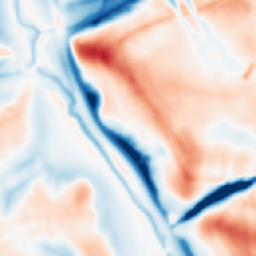
Category: multiscale
Decomposition family: dog_multiscale
Decomposition parameters: sigma_ratio: 1.4
n_scales: 6
base_sigma: 2
Upsampling method: area
Upsampling parameters: scale: 4
Upsampling scale: 4